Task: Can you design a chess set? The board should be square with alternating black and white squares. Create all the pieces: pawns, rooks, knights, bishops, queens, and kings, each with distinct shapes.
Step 1774:
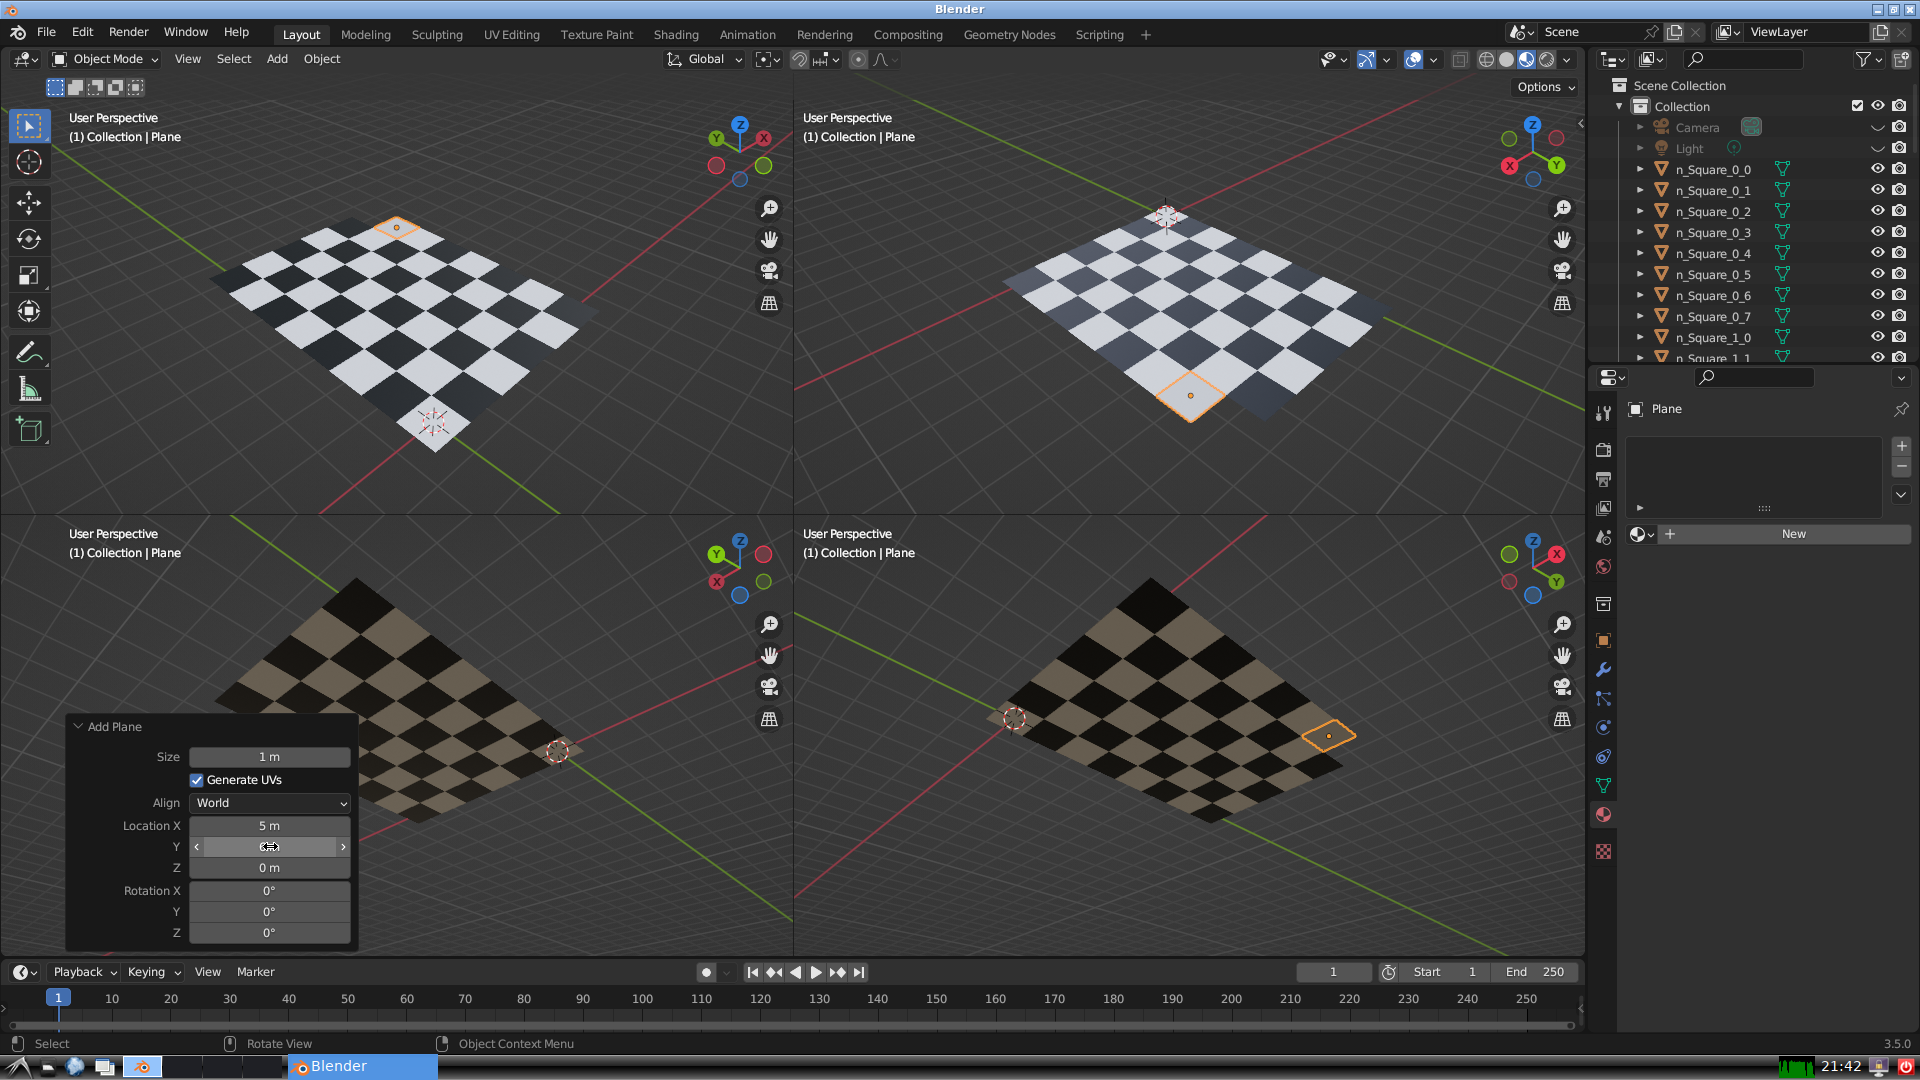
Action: {"mouse_move": [270, 867]}